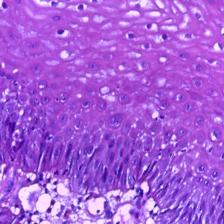
Diagnosis: Normal